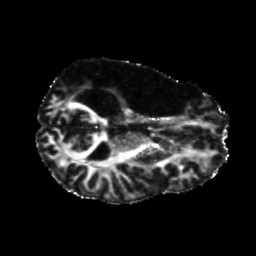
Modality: FA
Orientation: axial
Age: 40
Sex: male
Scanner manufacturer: siemens
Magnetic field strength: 3 T
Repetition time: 5.25 s
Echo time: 0.08 s